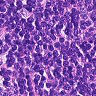
Metastatic tissue present: no